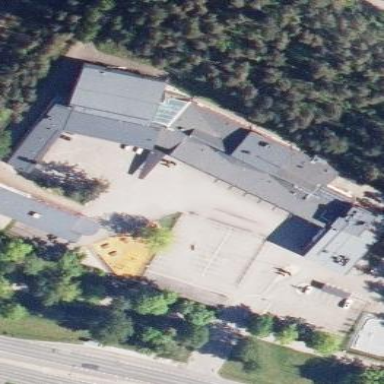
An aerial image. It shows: School building.